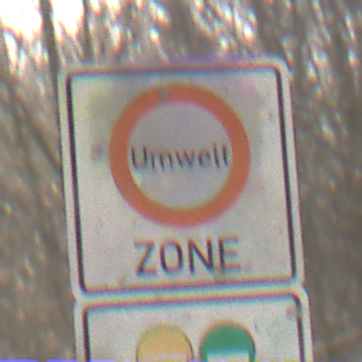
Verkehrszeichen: BeginnUmweltzone
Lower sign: FreistellungVomVerkehrsverbot2
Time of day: MorningAfternoon
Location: Outdoor (Nature)
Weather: Clear
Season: Winter
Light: Natural